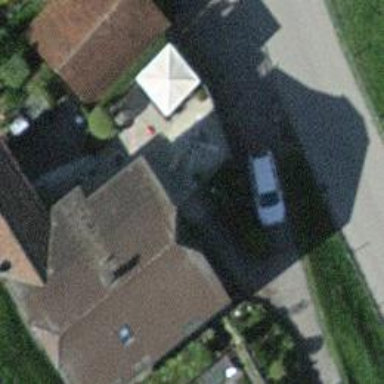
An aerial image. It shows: Garage building.